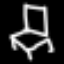
Label: chair